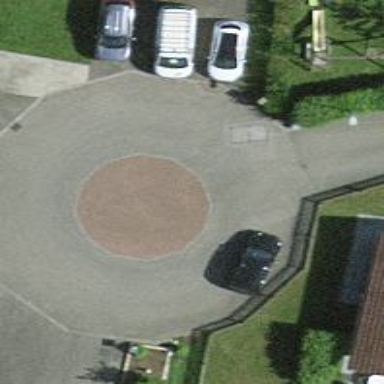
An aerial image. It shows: Mini roundabout on the road.